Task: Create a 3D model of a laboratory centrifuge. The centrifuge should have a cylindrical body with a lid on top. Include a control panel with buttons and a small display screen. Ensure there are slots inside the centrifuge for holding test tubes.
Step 274:
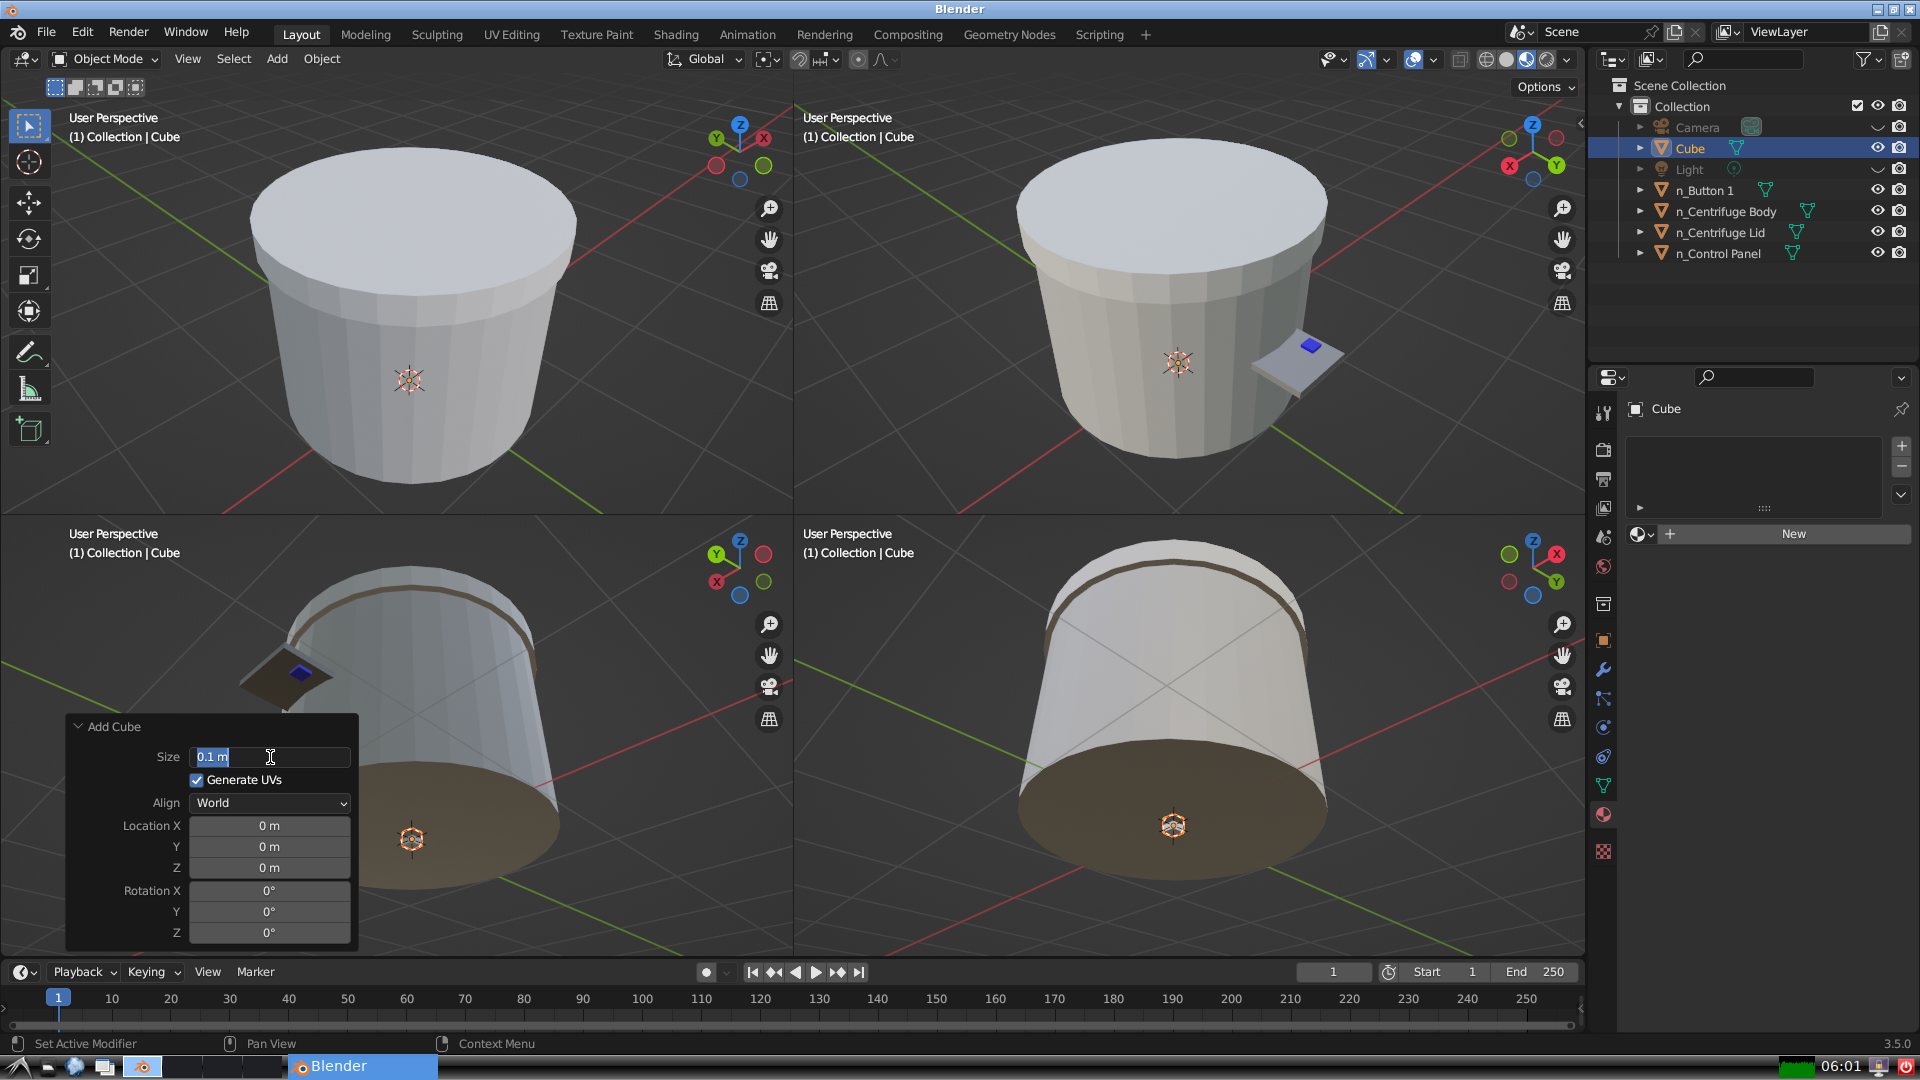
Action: input_text: 0.1